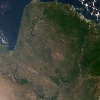
Label: land